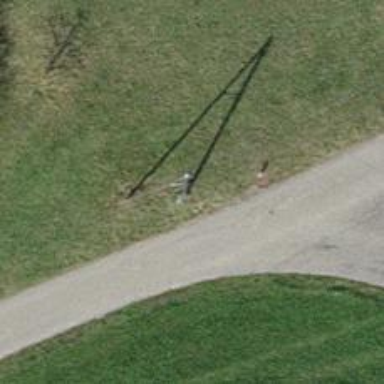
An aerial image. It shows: Power pole.